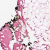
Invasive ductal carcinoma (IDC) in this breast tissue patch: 0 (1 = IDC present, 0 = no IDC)